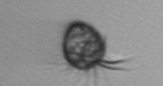
Label: Ciliophora